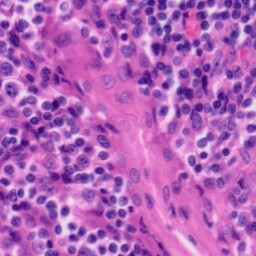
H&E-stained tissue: Tonsil